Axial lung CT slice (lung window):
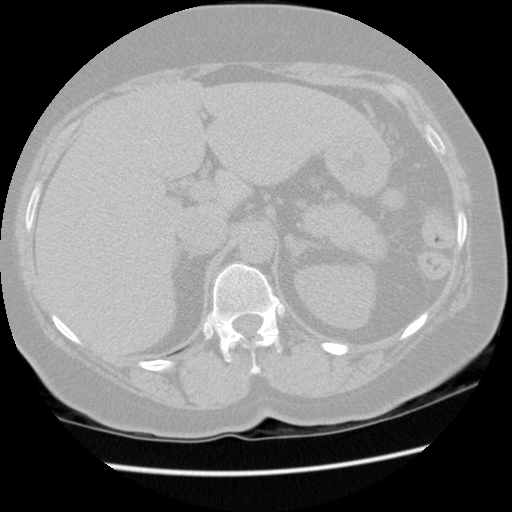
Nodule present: no